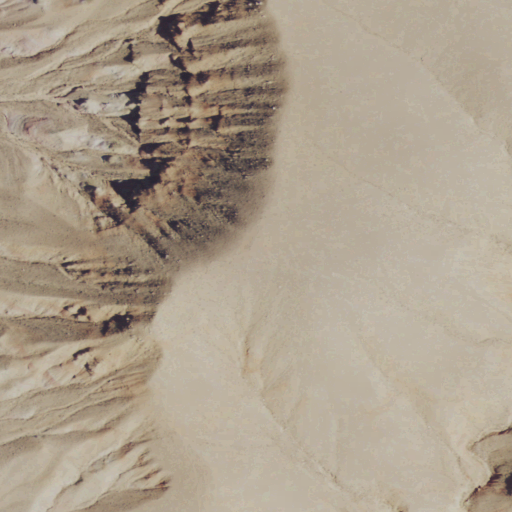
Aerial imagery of mountain in Wyoming named Shotgun Butte containing grassland and shrub